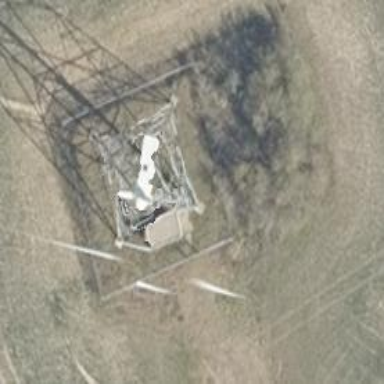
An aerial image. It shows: Vestas wind generator.